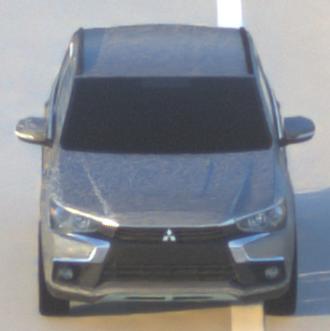
Make: Mitsubishi
Model: Outlander 2.0 Plug-In Hybrid
Detailed model: Outlander (III) Plug-In Hybrid
Model produced from: 2015/10
Model produced until: 2018/08
Doors: 5
Color: gray
Road condition: dry road
Daytime: sunrise or sunset
Contrast: medium contrast